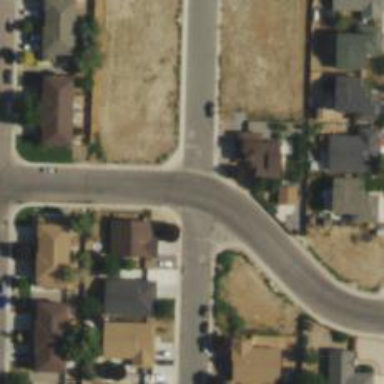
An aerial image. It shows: Residential road with separate asphalt sidewalk.